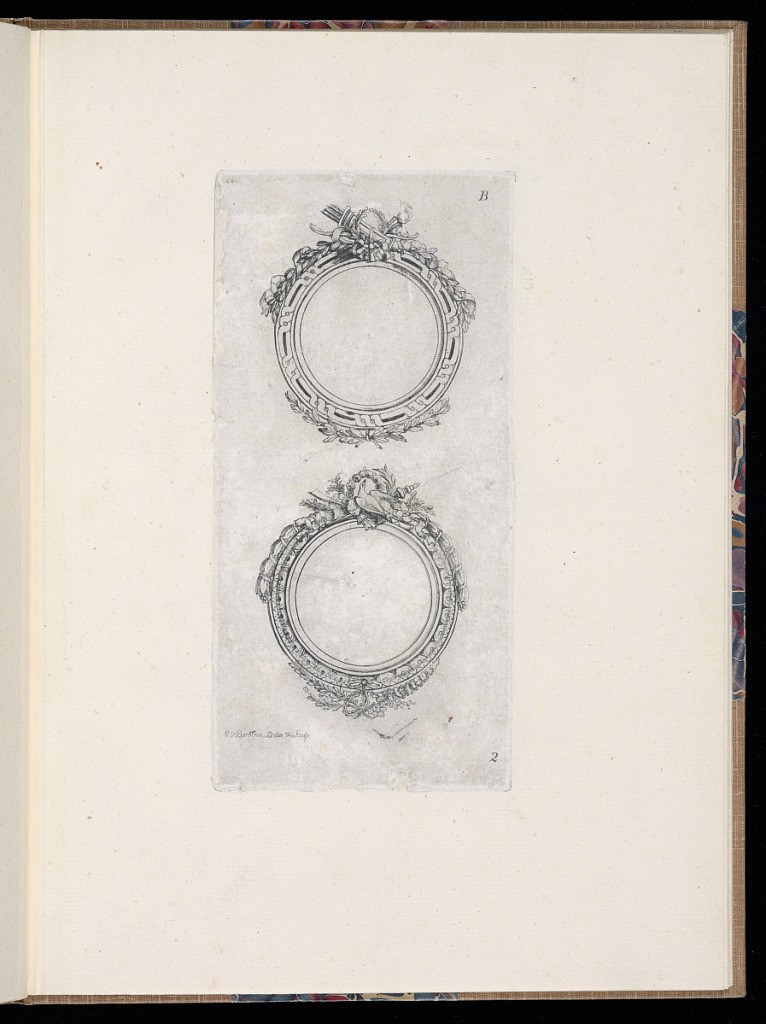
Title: Ornamental Medallion Designs
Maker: P. J. Bertren, active 18th century
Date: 1768
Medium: Etching on paper
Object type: Print
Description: Two medallion designs, one above the other. The upper medallion is decorated with a laurel wreath, a torch, and a bow and arrow shaft. The lower medallion is decorated with a dove, a rose wreath, and a ribbon. The print is signed and numbered.